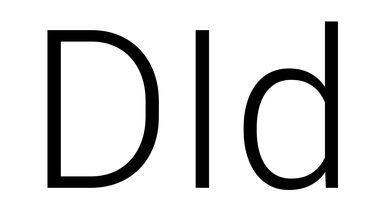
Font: Roboto_Light